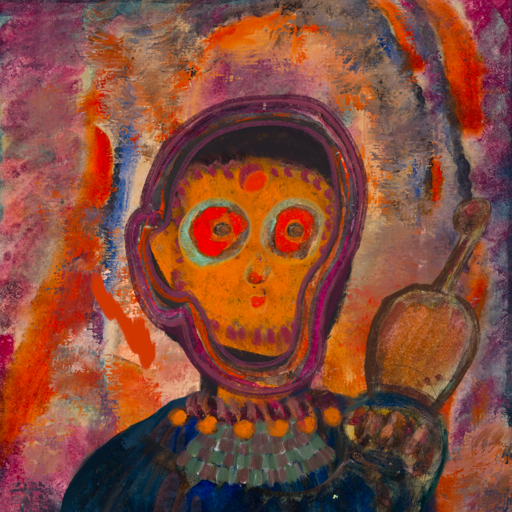
Background: Experience, Head And Neck Front: Doll, Face Front: Sisters, Bust: Pipe, Hair Front: Hypocrite, Head Accessory: Blank, Second Necklace: After_Raid, Necklace: Doll, Baby: Blank